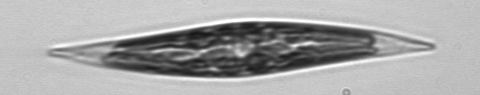
Label: Pleurosigma